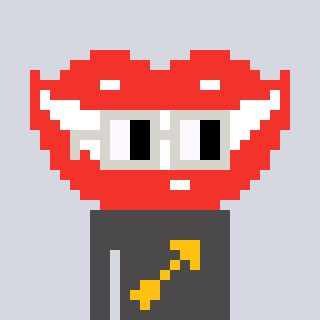
a pixel art character with square light gray glasses, a smile-shaped head and a grayscale-colored body on a cool background